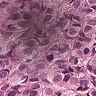
Metastatic tissue present: yes